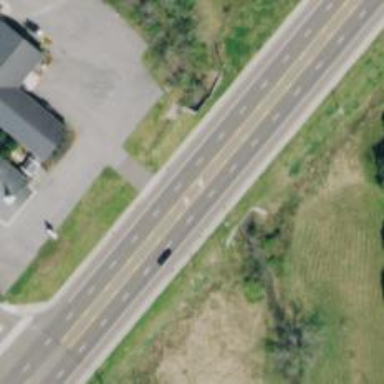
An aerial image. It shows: Primary highway.